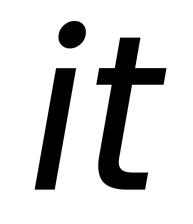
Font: Poppins-Italic